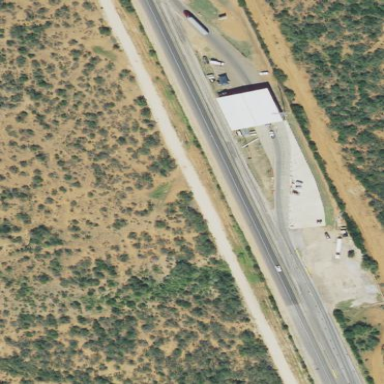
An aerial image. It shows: Police checkpoint.